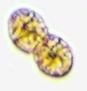
Label: Margalefidinium